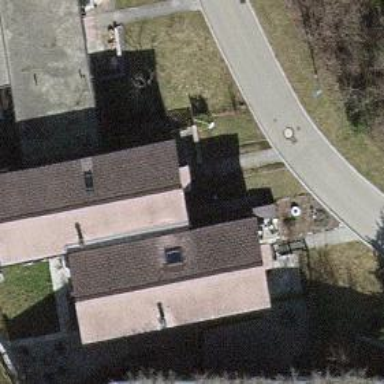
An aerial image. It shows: Gabled roof house.